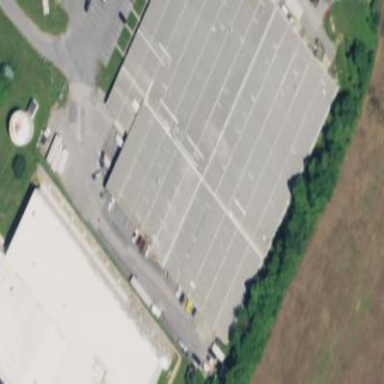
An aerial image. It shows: Industrial building.